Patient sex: M
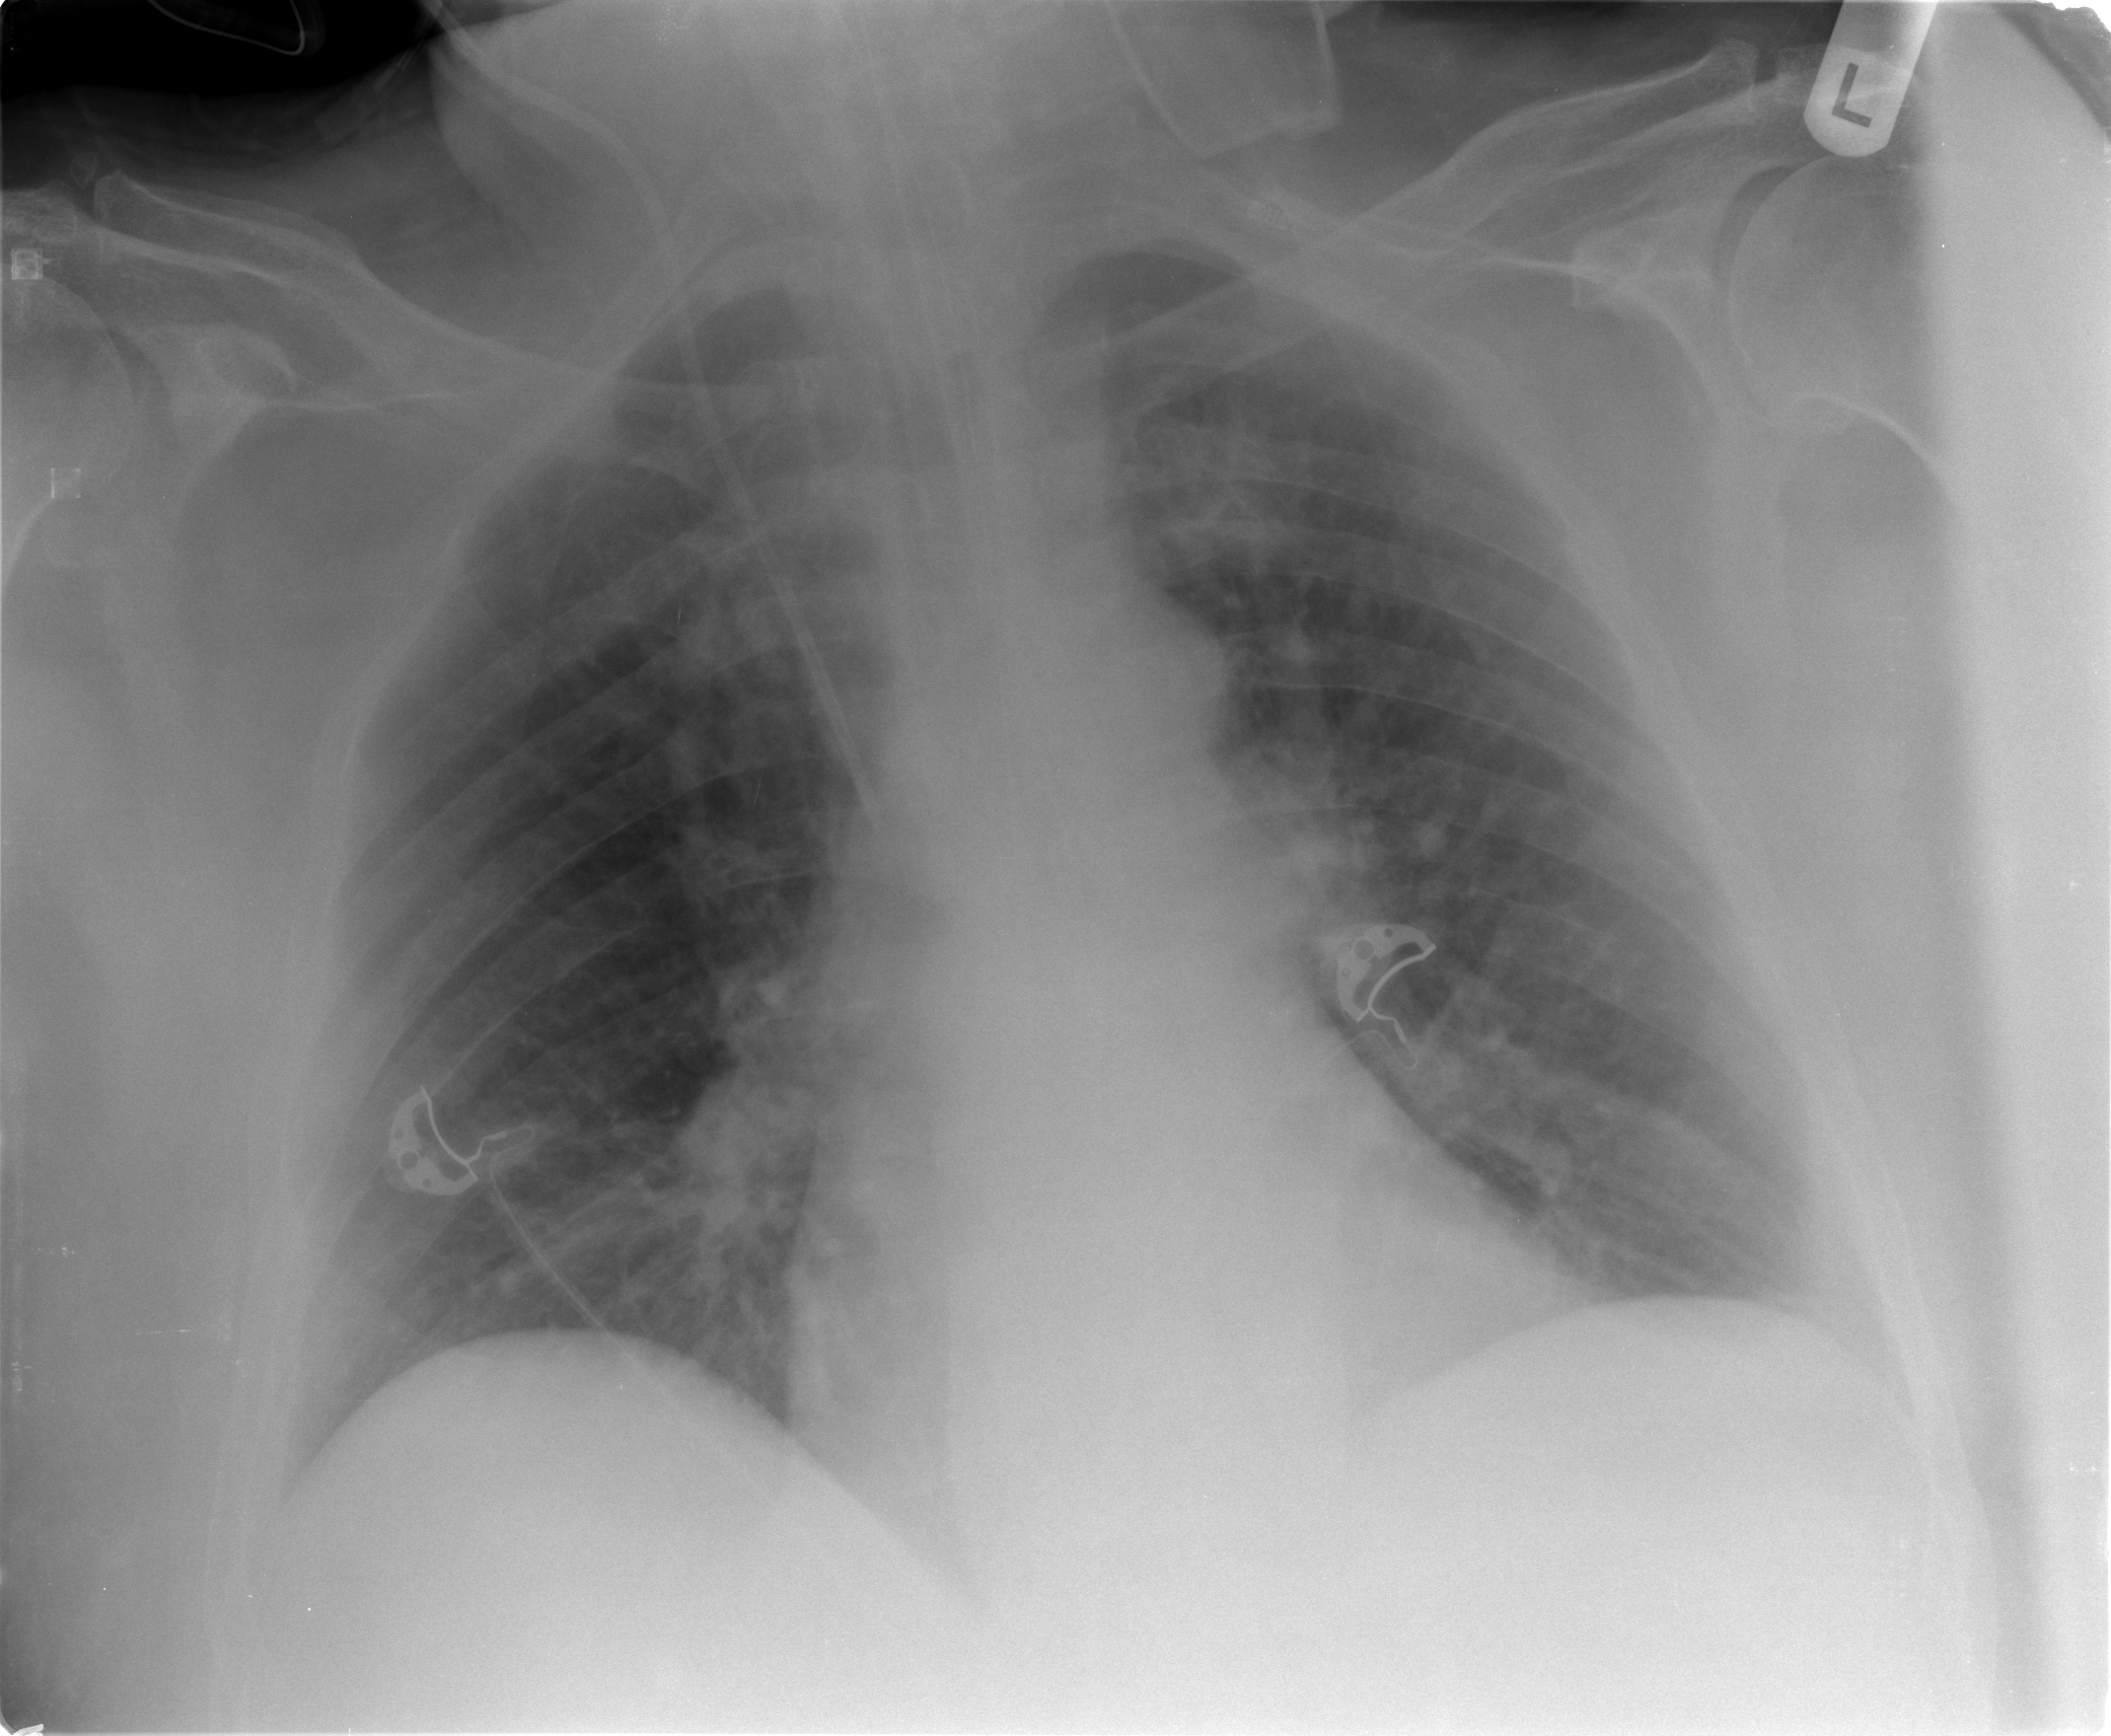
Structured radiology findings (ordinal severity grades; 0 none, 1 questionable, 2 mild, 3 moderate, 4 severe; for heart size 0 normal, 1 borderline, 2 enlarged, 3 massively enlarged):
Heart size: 0
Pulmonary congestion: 2
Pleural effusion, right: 0
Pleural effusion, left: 0
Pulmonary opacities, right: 1
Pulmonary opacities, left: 1
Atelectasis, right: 2
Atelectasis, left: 2